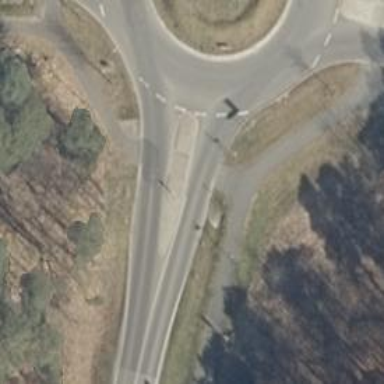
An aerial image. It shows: Road with "give way" sign.